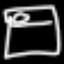
Label: bed